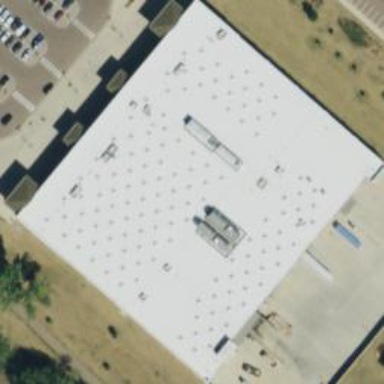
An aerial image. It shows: Commercial building.